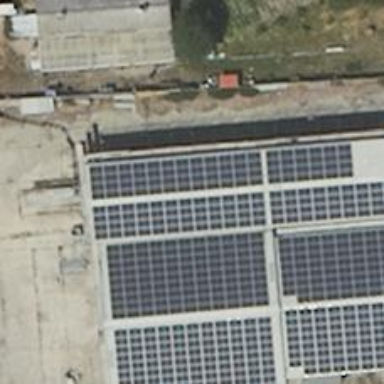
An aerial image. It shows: Solar photovoltaic panel generating electricity through small installation.